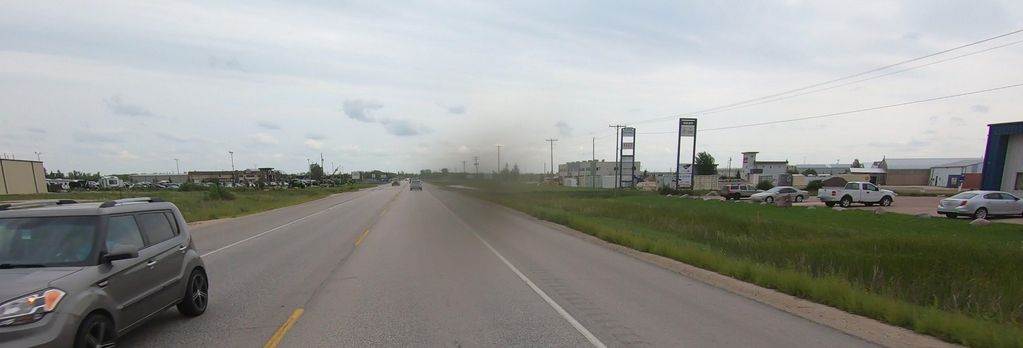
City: winnipeg